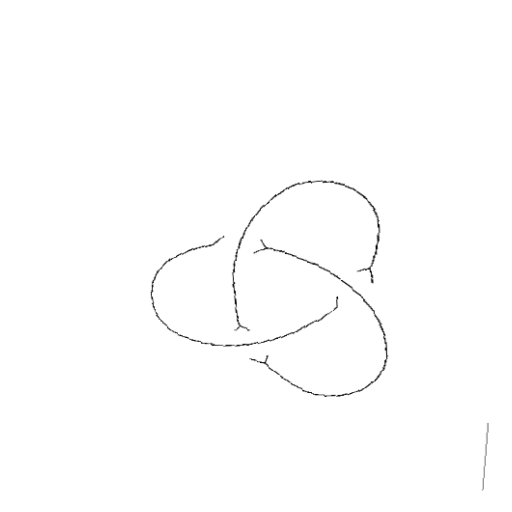
Crossing number: 3